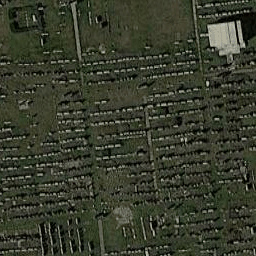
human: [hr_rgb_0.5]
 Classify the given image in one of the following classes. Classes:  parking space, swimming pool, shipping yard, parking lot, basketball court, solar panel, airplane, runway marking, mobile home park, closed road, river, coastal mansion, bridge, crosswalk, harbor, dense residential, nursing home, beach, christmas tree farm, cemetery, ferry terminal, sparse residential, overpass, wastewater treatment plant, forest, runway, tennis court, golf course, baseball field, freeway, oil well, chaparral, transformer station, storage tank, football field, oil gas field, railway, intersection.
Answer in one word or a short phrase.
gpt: cemetery